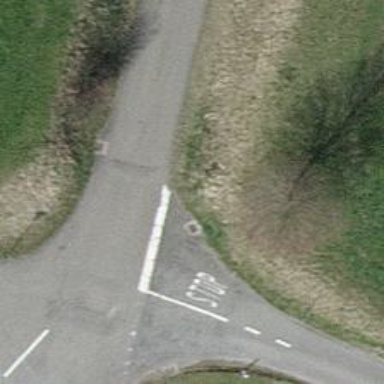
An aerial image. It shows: Unclassified road.